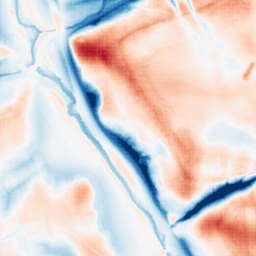
Category: classical
Decomposition family: uniform
Decomposition parameters: size: 50
Upsampling method: sinc_blackman
Upsampling parameters: scale: 4
kernel_size: 8
Upsampling scale: 4